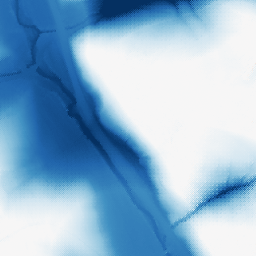
Category: morphological
Decomposition family: morphological
Decomposition parameters: operation: closing
size: 100
Upsampling method: regularized
Upsampling parameters: scale: 4
lambda_reg: 0.1
Upsampling scale: 4